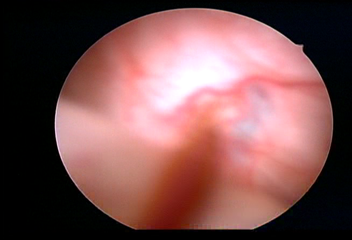
Modality: WLC
Class: Normal mucosa
Bladder cancer association: No